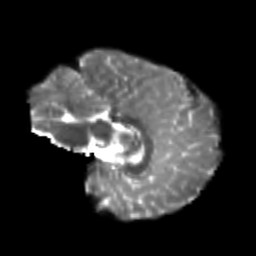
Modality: T2w
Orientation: sagittal
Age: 9
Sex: male
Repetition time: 9.4 s
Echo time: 0.089 s